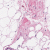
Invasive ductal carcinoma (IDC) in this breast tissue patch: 0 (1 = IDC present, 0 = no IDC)